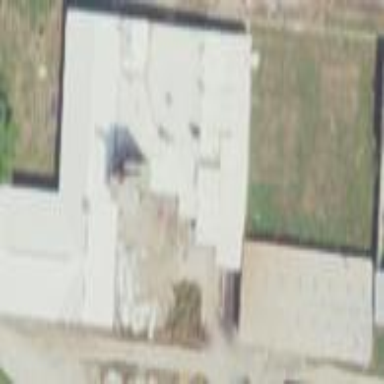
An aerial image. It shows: Building.